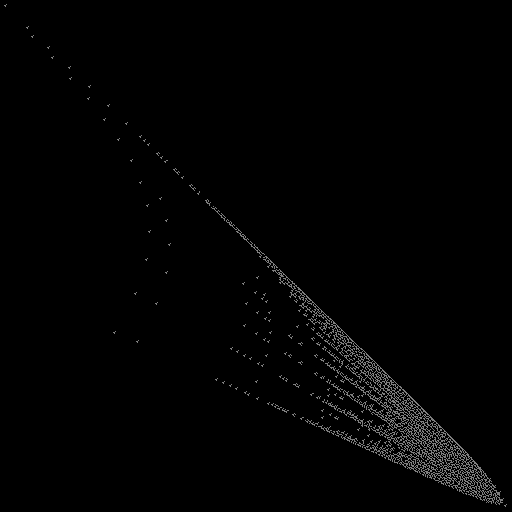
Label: drumlin